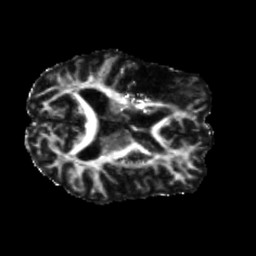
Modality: FA
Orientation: axial
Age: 61
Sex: male
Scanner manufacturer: siemens
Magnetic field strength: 3 T
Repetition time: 5.25 s
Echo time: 0.08 s